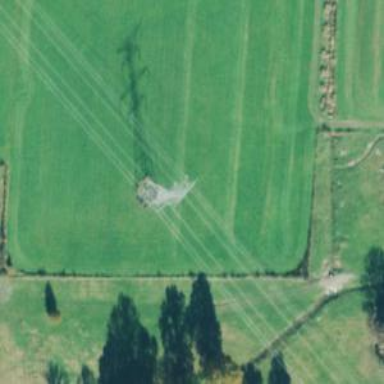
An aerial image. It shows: Lattice structure tower used for power transmission.